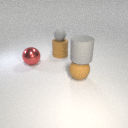
large gray rubber cylinder in front of small gray rubber sphere